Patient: sex F, age 56
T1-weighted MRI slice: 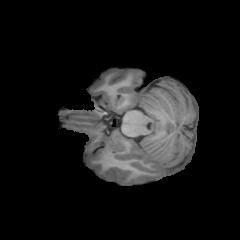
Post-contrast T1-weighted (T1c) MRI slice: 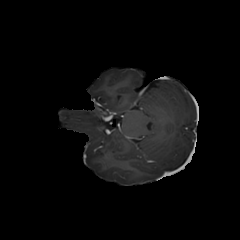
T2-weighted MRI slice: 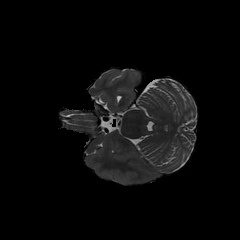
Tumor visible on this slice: no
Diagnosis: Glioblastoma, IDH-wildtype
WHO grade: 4